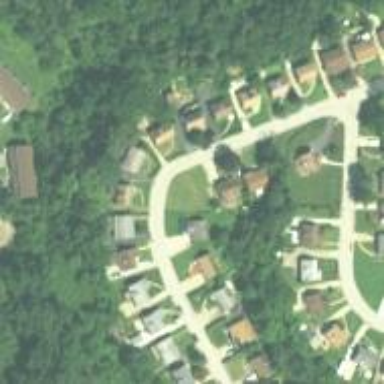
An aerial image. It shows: Driveway.